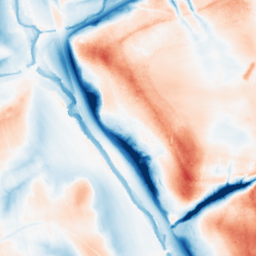
Category: classical
Decomposition family: gaussian_anisotropic
Decomposition parameters: sigma_x: 20
sigma_y: 10
Upsampling method: quadratic
Upsampling parameters: scale: 4
Upsampling scale: 4